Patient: sex M, age 64
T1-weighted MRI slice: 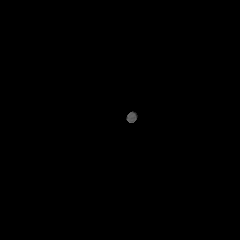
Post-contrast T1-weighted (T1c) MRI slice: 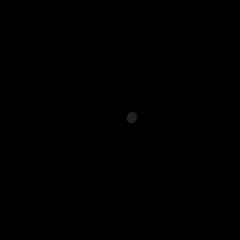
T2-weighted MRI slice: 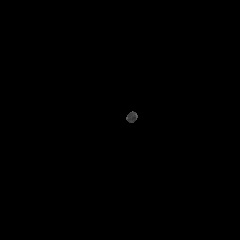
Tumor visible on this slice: no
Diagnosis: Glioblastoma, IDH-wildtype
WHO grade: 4